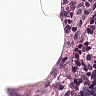
Metastatic tissue present: no